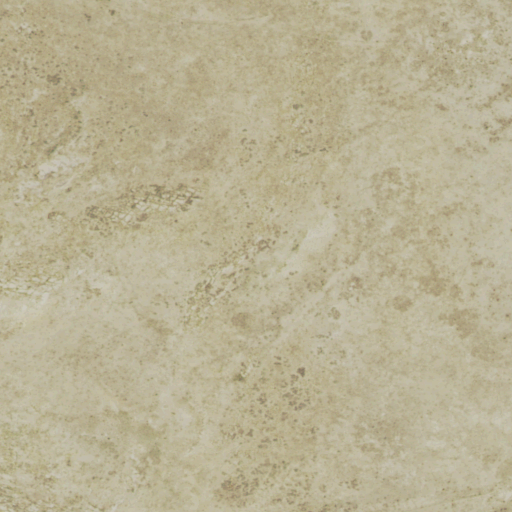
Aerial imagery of mountain in Colorado named High Rock containing only grassland